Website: crate-barrel
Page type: account-dashboard
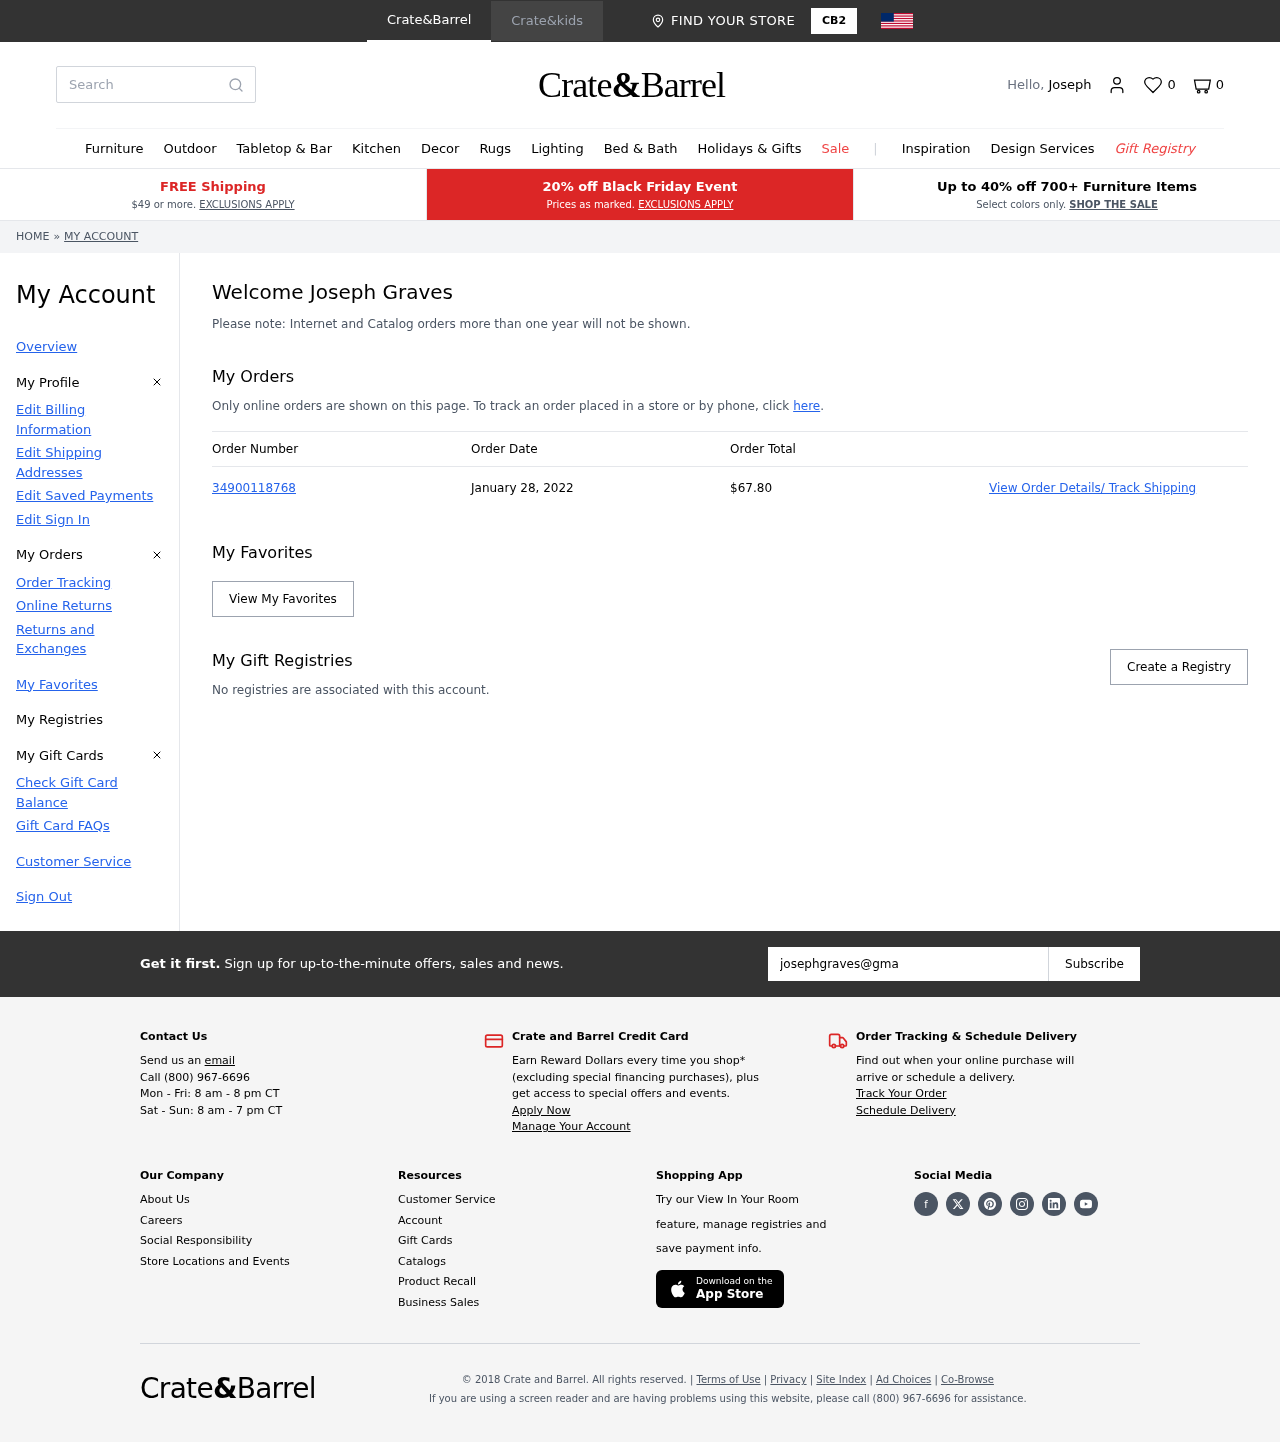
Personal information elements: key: PII_EMAIL
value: josephgraves@gmail.com
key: PII_FIRSTNAME
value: Joseph
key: PII_FULLNAME
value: Joseph Graves
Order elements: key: ORDER_NUM_ITEMS
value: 0
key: ORDER_NUMBER
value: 34900118768
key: ORDER_DATE
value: January 28, 2022
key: ORDER_TOTAL
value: $67.80
Search elements: key: HEADER_SEARCH
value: Search
Other elements: key: FAVORITES_COUNT
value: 0